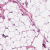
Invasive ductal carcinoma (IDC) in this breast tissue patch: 0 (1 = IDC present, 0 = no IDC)